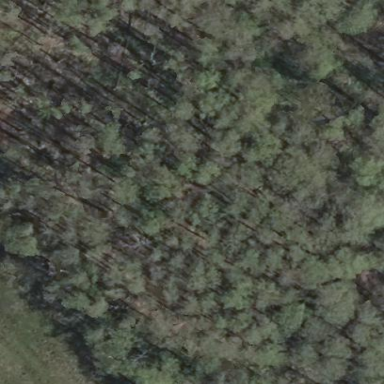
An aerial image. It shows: Forest area.